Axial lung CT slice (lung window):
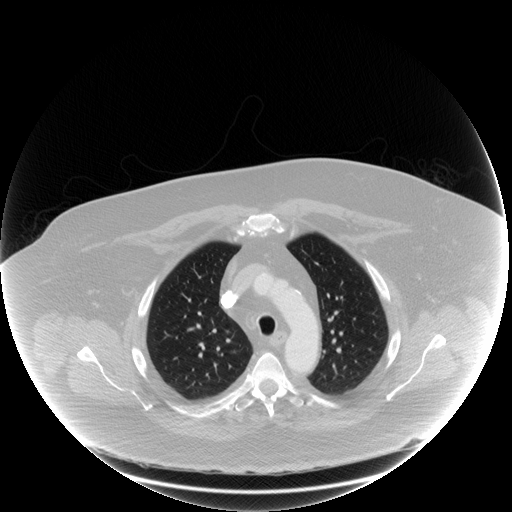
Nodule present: no